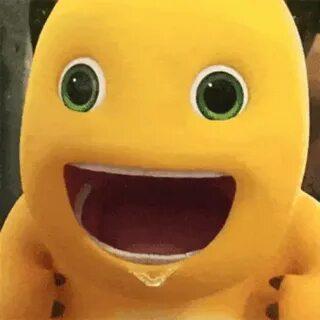
Label: nailong